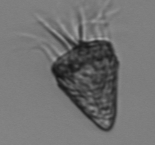
Label: Strombidium_morphotype2